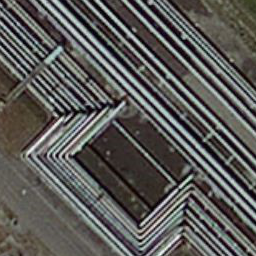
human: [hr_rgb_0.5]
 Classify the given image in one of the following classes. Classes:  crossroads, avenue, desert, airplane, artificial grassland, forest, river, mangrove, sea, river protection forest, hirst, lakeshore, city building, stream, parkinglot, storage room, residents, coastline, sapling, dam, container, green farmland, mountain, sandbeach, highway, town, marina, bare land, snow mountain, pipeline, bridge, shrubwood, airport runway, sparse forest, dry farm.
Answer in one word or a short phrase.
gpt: pipeline